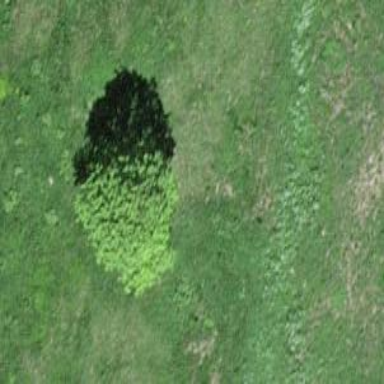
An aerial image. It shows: Beautiful tree in nature.